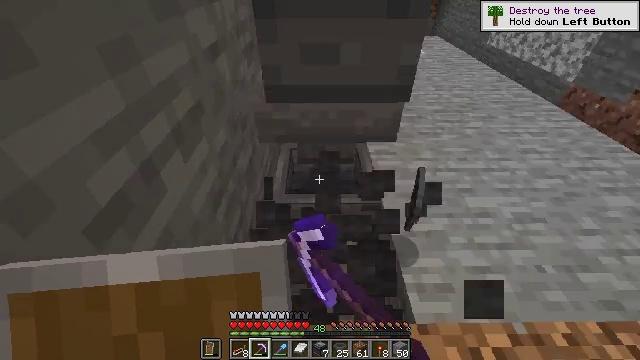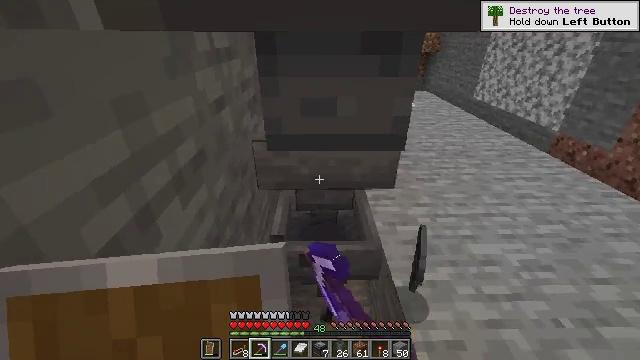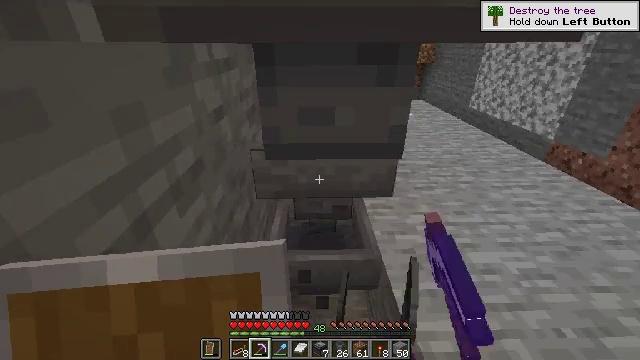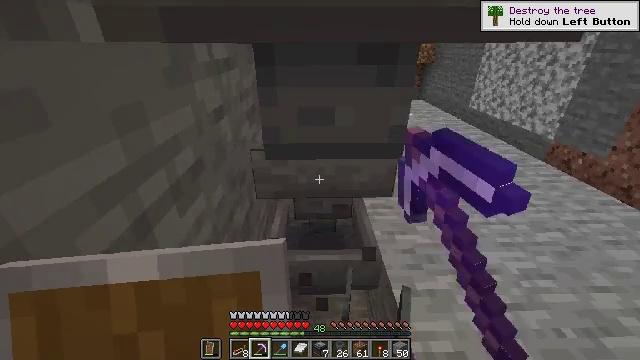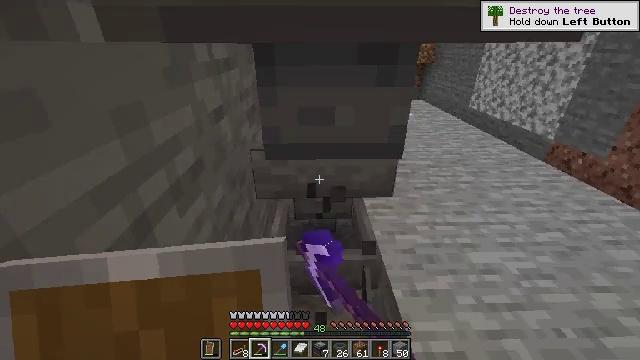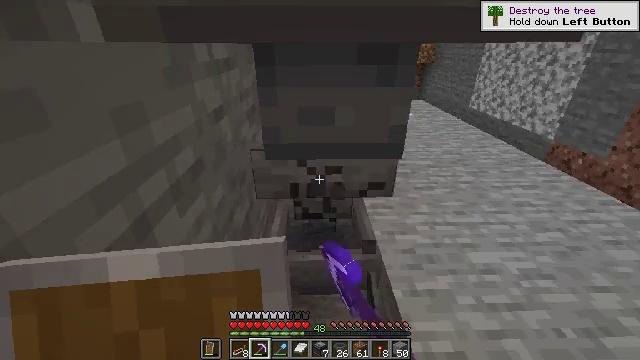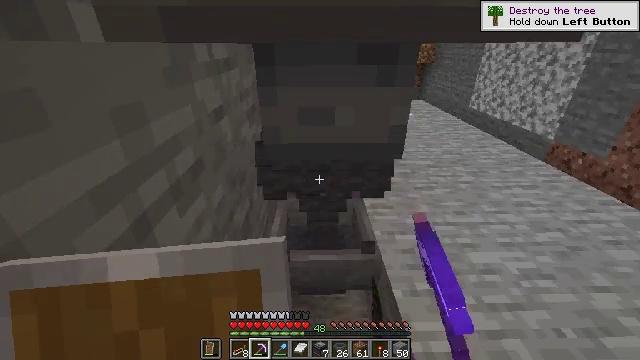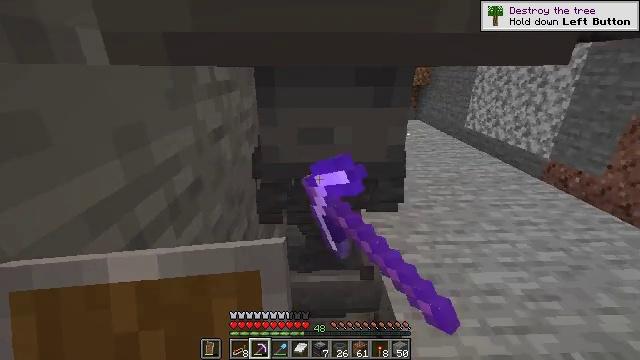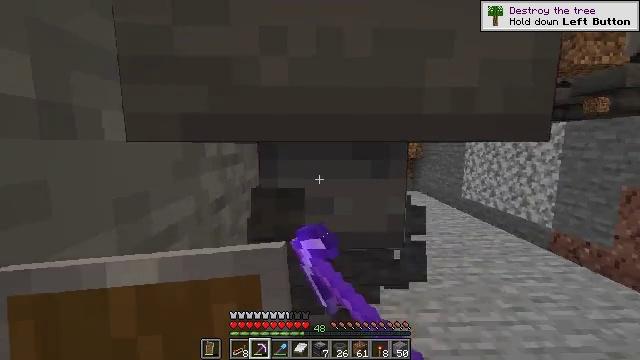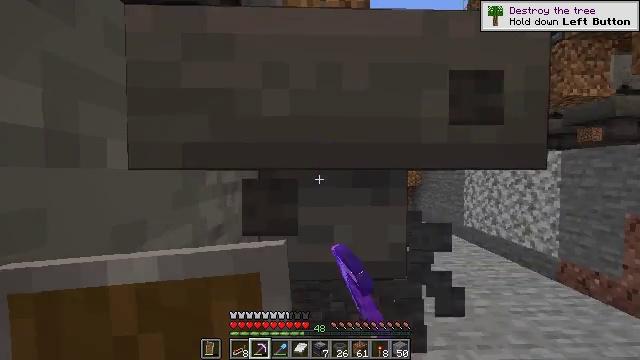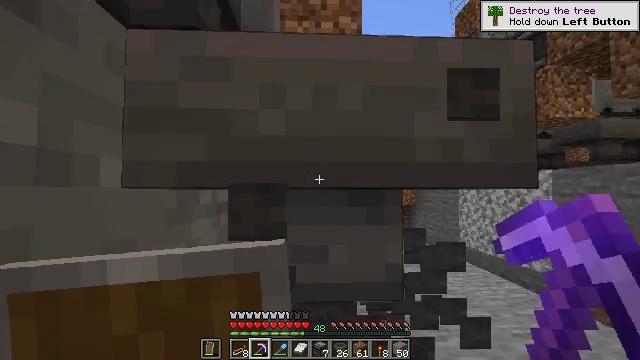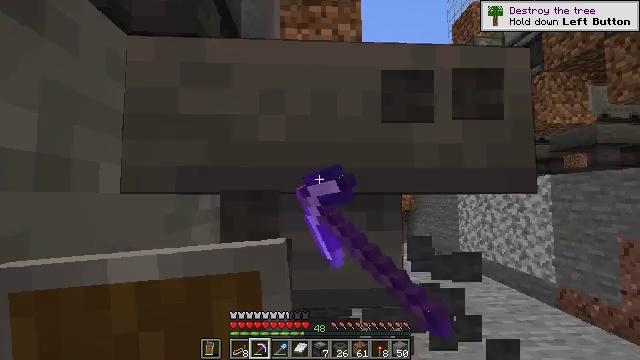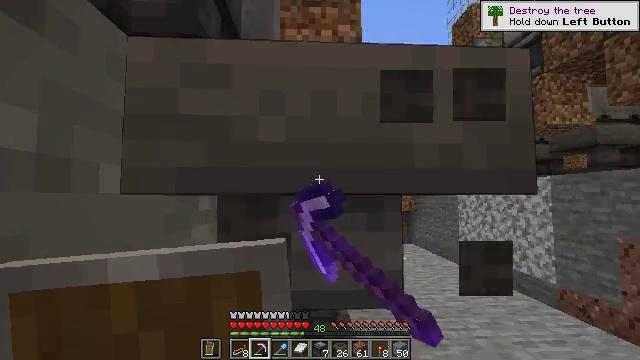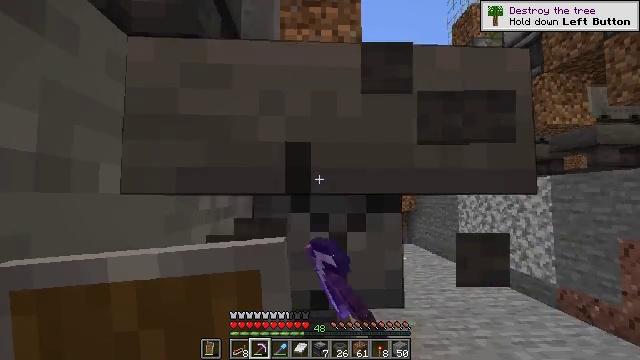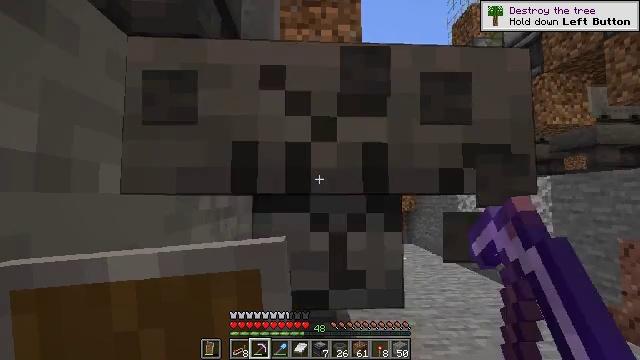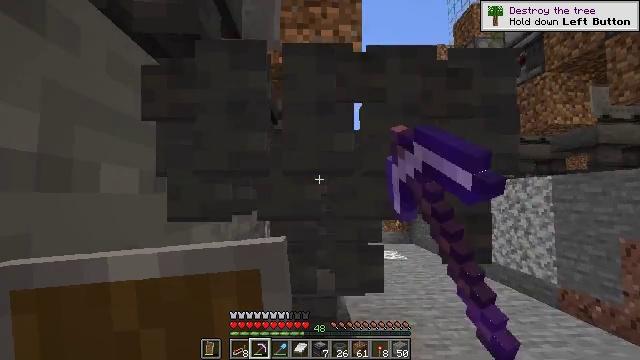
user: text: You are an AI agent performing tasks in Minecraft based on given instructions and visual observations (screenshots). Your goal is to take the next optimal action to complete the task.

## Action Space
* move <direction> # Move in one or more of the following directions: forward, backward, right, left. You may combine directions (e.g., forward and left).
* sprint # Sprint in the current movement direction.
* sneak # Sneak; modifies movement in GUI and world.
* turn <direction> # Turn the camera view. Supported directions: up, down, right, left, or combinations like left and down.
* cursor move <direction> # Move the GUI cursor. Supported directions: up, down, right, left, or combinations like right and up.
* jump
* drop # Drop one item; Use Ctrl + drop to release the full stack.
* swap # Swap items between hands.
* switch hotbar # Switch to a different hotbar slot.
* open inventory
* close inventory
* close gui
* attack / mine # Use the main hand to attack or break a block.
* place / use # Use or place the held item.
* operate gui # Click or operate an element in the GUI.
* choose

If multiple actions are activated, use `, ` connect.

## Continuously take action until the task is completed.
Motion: motion action
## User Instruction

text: Harvest the hopper from its place.
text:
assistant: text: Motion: turn up, attack / mine
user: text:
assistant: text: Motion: turn up, attack / mine
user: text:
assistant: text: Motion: attack / mine
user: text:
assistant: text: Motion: attack / mine
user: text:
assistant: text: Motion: attack / mine
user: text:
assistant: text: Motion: attack / mine
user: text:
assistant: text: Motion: turn up, attack / mine
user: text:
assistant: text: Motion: turn up, attack / mine
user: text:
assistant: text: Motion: turn up, attack / mine
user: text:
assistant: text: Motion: turn right and up, attack / mine
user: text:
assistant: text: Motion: turn up, attack / mine
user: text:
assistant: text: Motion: attack / mine
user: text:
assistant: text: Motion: attack / mine
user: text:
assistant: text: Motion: attack / mine
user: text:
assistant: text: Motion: attack / mine
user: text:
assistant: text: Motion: attack / mine
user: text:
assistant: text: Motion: turn down, attack / mine
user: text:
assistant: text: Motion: attack / mine
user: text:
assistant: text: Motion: attack / mine
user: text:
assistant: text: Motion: attack / mine
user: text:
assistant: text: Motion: attack / mine
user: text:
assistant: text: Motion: attack / mine
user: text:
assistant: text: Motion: attack / mine
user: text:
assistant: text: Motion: attack / mine
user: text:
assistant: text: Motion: attack / mine
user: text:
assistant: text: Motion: attack / mine
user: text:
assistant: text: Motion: attack / mine
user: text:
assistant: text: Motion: attack / mine
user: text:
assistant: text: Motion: attack / mine
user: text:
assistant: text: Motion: attack / mine